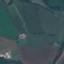
Label: Pasture